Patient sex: M
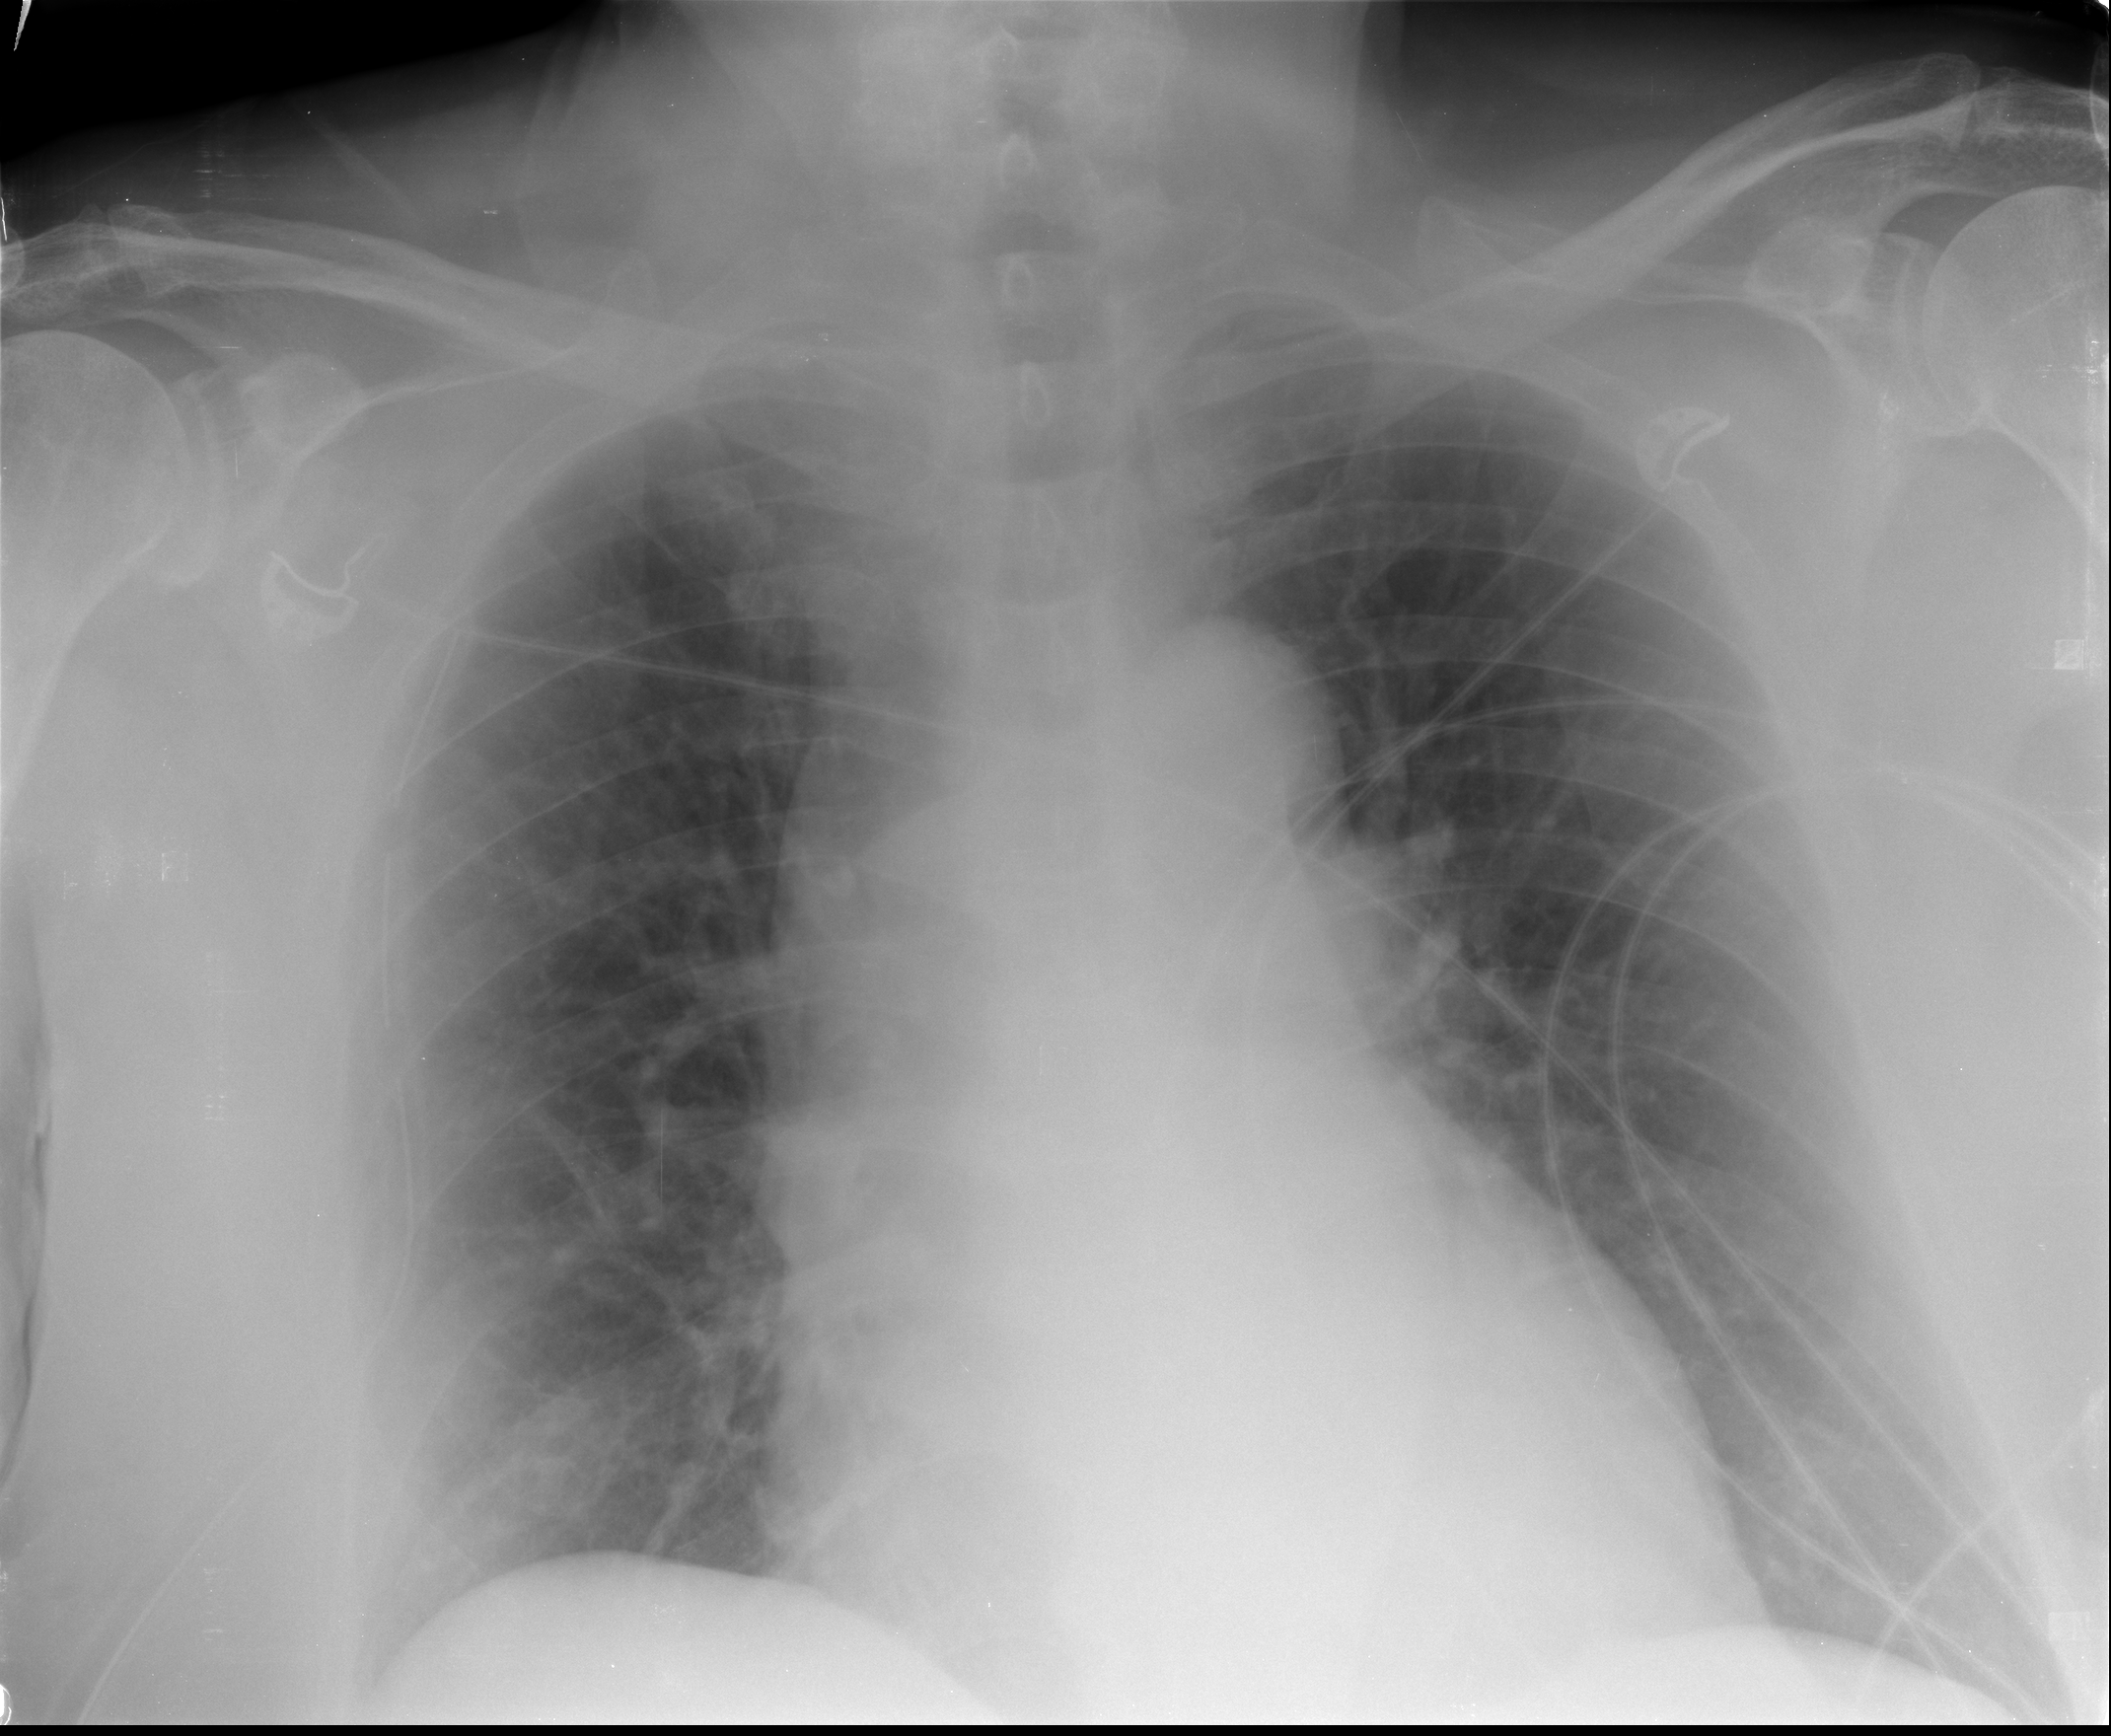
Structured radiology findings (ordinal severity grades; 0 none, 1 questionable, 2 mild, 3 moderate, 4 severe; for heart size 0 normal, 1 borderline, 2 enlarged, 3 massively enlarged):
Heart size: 1
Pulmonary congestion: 2
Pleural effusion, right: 1
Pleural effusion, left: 1
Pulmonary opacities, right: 2
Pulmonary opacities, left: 0
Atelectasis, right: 2
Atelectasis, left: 2